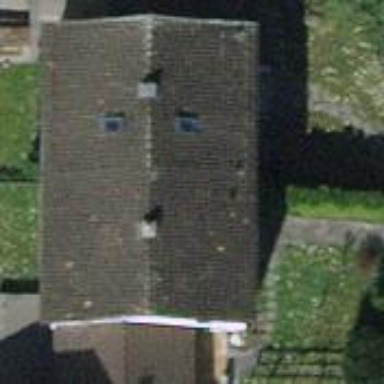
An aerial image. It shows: Terrace building.